Field crop: tomato
Growth stage: 1
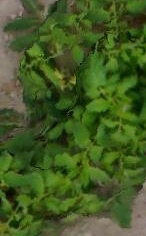
Species: tomato